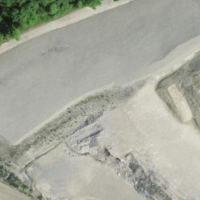
EUNIS habitat code: 56
Species observed at this site:
Corylus avellana